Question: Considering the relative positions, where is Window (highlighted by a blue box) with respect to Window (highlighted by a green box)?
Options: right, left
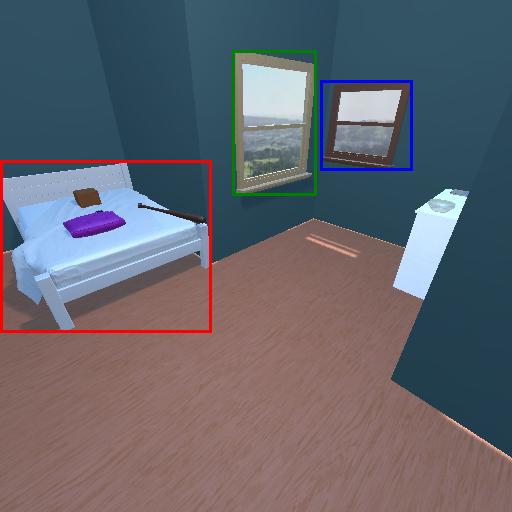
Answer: right